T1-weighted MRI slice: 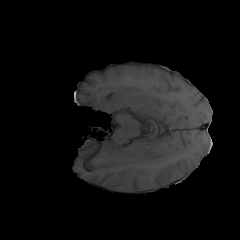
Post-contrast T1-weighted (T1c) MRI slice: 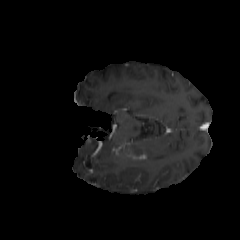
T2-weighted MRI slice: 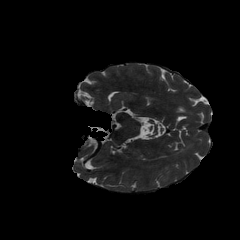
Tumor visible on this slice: no